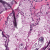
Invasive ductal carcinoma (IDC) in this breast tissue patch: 0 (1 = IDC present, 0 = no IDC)